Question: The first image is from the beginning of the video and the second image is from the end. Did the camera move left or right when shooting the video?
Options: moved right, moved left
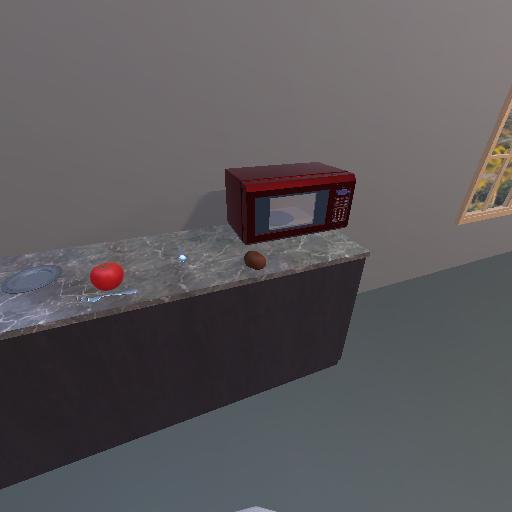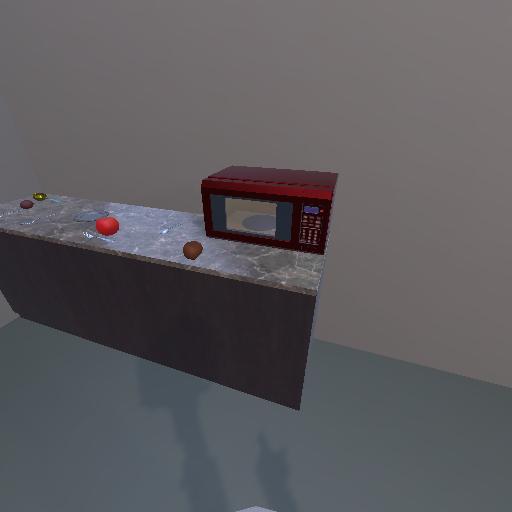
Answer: moved right